已知，正三棱柱$ABC-A_1B_1C_1$中，$AA_1=2,AC=1$，延长$CB$至$D$，使$CB=BD$．

\noindent (1) 求证：$CA\perp DA_1$；
\noindent (2) 求平面$B_1AD$与平面$ADC$所成锐二面角的余弦值．

\vspace{0.2cm}
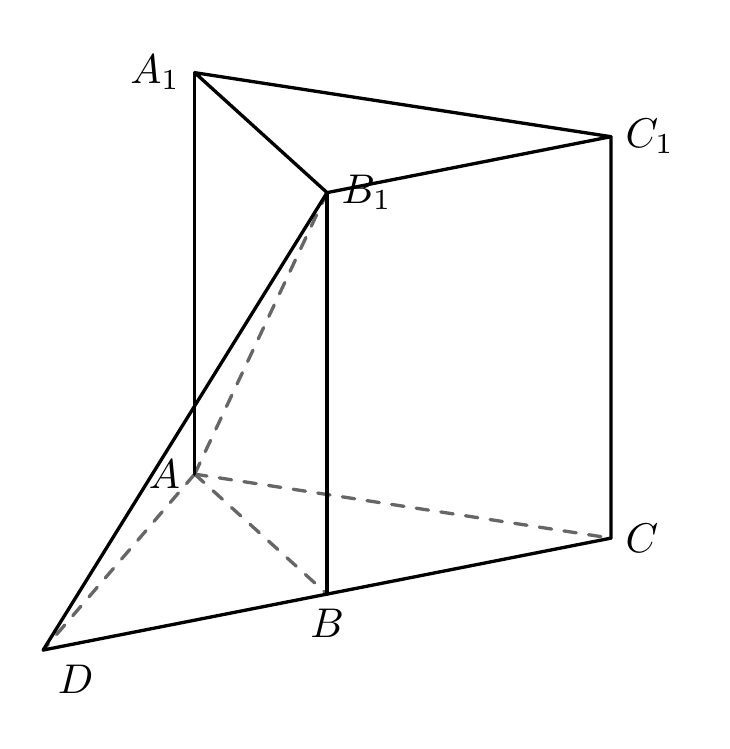
【解答】

\noindent \textbf{【答案】(1) 证明见解析}
\noindent \textbf{(2) $\boldsymbol{\dfrac{\sqrt{17}}{17}}$}

\vspace{0.1cm}
\noindent \textbf{【知识点】} 证明线面垂直、求二面角、面面角的向量求法

\vspace{0.1cm}
\noindent \textbf{【分析】}
(1) 通过底面的边角关系可得$\angle DAC=90^\circ$，$DA\perp CA$，进而可证得$CA\perp$平面$A_1AD$，从而得证；
(2) 法一：取$AD$中点$E$，联结$B_1E$，可证得$\angle BEB_1$为二面角$B_1-AD-C$的平面角，从而得解．
法二：建立空间直角坐标系用向量的方法求解．

\vspace{0.2cm}
\noindent \textbf{【详解】(1)}
因为是正三棱柱$ABC-A_1B_1C_1$，所以$AA_1\perp CA$，
$AB=BC$，且$\angle BAC=\angle BCA=60^\circ$，从而$\angle DBA=120^\circ$
又$CB=BD$，所以$AB=BD,\angle DAB=30^\circ$，
$$\angle DAC=\angle DAB+\angle BAC=90^\circ，即DA\perp CA，$$
又$DA\cap AA_1=A$，$AA_1、DA\subset$面$A_1AD$，
$\therefore CA\perp$平面$A_1AD$，又$DA_1\subset$面$A_1AD$，
$\therefore CA\perp DA_1$．

\vspace{0.2cm}
\noindent (2) \textbf{解法一：}
取$AD$中点$E$，联结$B_1E$，所以$BE\parallel AC$．

又$DA\perp CA$，故$DA\perp BE$，
因为$BB_1\perp$平面$ABC$，$DA\subset$面$ABC$，所以$DA\perp BB_1$，
又$BE\cap BB_1=B$，$BB_1、BE\subset$面$BB_1E$，
所以$DA\perp$平面$BB_1E$，又$B_1E\subset$面$BB_1E$，所以$DA\perp B_1E$，
所以$\angle BEB_1$为二面角$B_1-AD-C$的平面角，

因为$BE=\dfrac{1}{2}AC=\dfrac{1}{2},BB_1=2$，所以
$$\tan\angle BEB_1=\dfrac{BB_1}{BE}=4，$$
平面$B_1AD$与平面$ADC$所成锐二面角的余弦值为$\boldsymbol{\dfrac{\sqrt{17}}{17}}$．

\vspace{0.2cm}
\noindent \textbf{解法二：} 以直线$AD$为$x$轴，直线$AC$为$y$轴，直线$AA_1$为$z$轴建立空间直角坐标系．

则$A(0,0,0),B_1\left(\dfrac{\sqrt{3}}{2},\dfrac{1}{2},2\right),D(\sqrt{3},0,0)$，
$\overrightarrow{AD}=(\sqrt{3},0,0),\overrightarrow{AB_1}=\left(\dfrac{\sqrt{3}}{2},\dfrac{1}{2},2\right)$，

设平面$AB_1D$的一个法向量$\boldsymbol{\vec{n}_1}=(u,v,w)$，
则
$$
\begin{cases}
\overrightarrow{AD}\cdot\boldsymbol{\vec{n}_1}=\sqrt{3}u=0\\
\overrightarrow{AB_1}\cdot\boldsymbol{\vec{n}_1}=\dfrac{\sqrt{3}}{2}u+\dfrac{1}{2}v+2w=0
\end{cases}
$$
令$w=1$，则$v=-4$，所以$\boldsymbol{\vec{n}_1}=(0,-4,1)$，

又平面$ACB$的一个方向向量$\boldsymbol{\vec{n}_2}=(0,0,1)$，
设二面角$B_1-AD-C$的大小为$\alpha$，则
$$
\cos\alpha=\left|\dfrac{\boldsymbol{\vec{n}_1}\cdot\boldsymbol{\vec{n}_2}}{|\boldsymbol{\vec{n}_1}|\cdot|\boldsymbol{\vec{n}_2}|}\right|=\left|\dfrac{-1}{\sqrt{17}}\right|=\boldsymbol{\dfrac{\sqrt{17}}{17}},
$$

平面$B_1AD$与平面$ADC$所成锐二面角的余弦值为$\boldsymbol{\dfrac{\sqrt{17}}{17}}$．

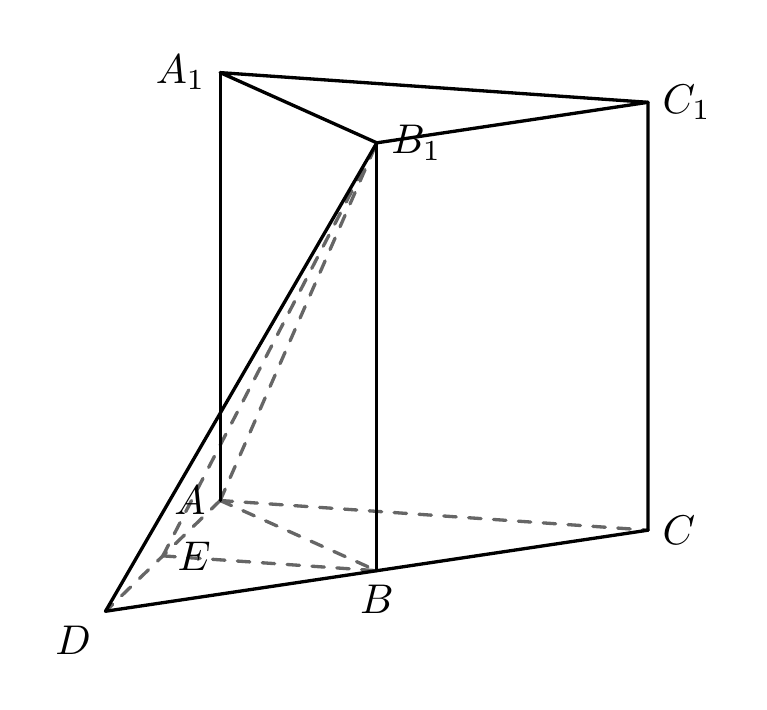
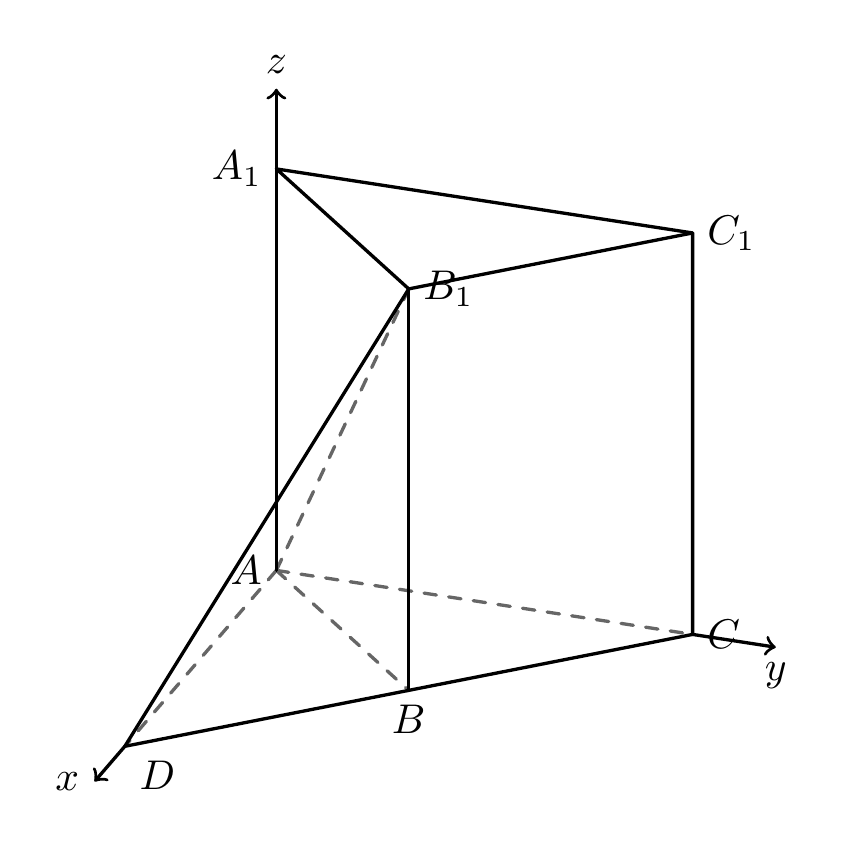